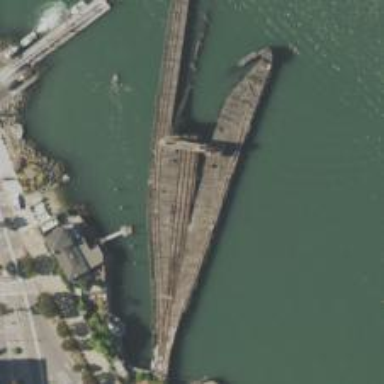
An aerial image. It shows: Man-made pier.